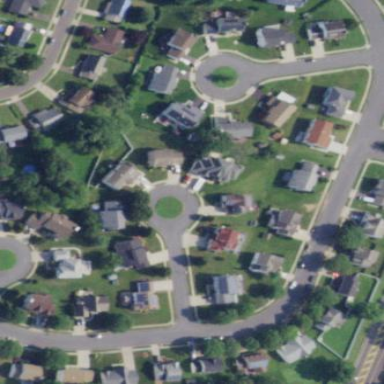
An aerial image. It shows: Residential area composed of single-family homes.